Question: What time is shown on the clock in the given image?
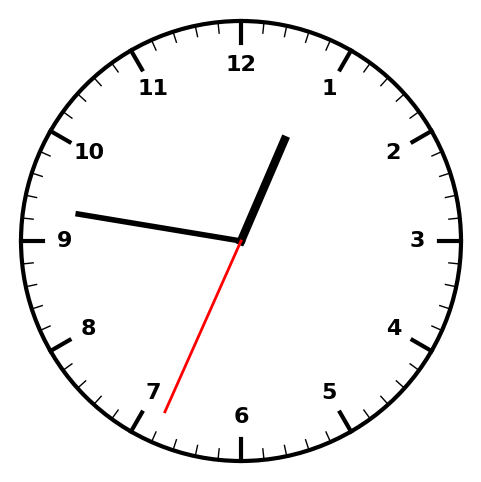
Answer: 12:46:34